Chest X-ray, PA view. Patient: 60 years old, sex M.
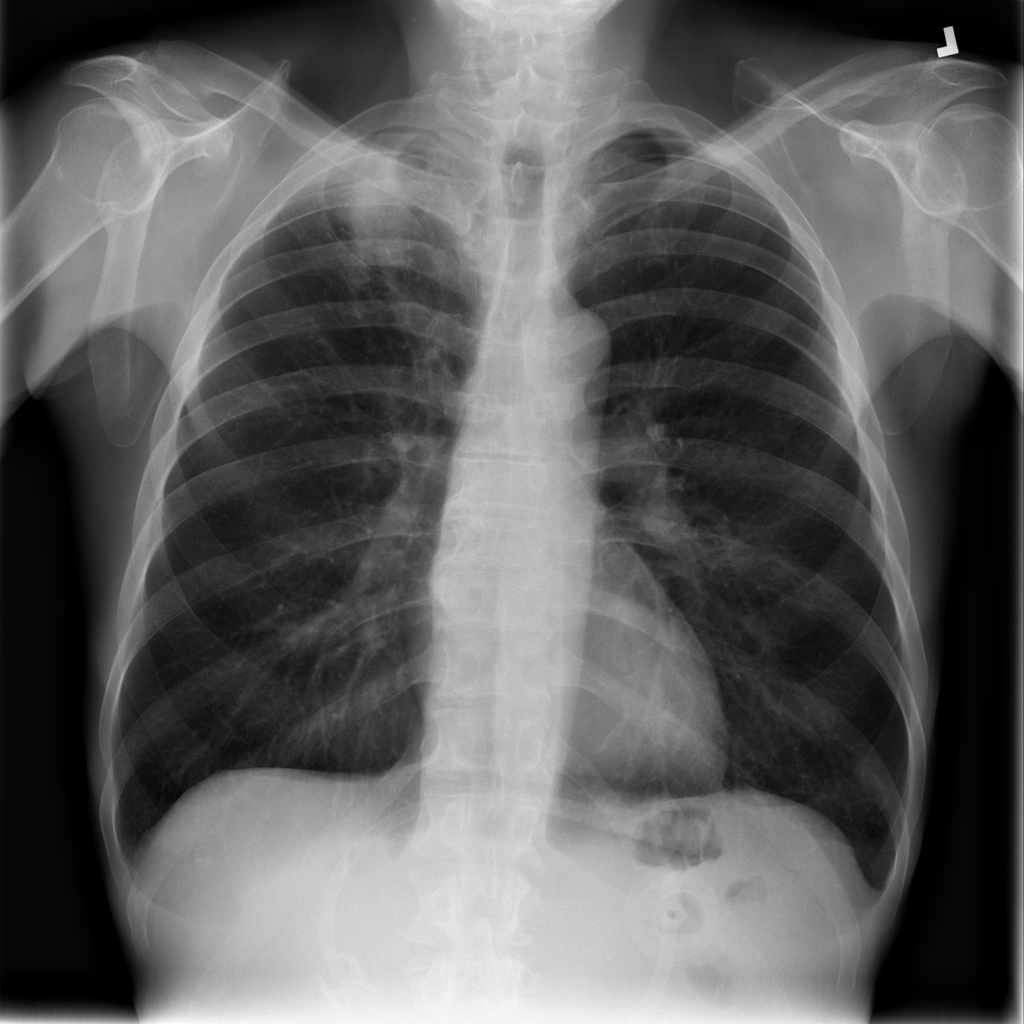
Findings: Consolidation